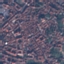
Label: Residential